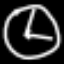
Label: clock